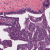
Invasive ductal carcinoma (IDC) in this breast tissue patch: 0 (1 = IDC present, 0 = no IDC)